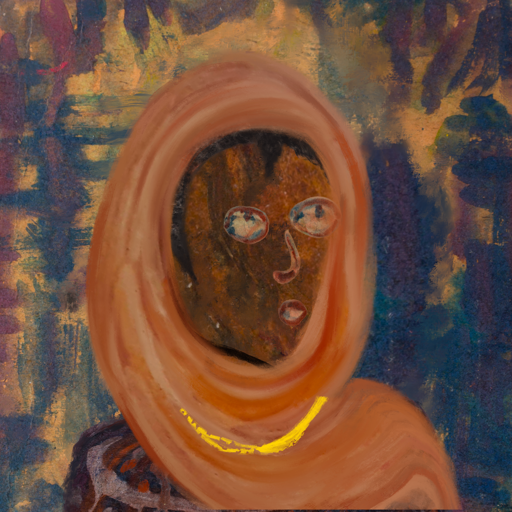
Background: InTheSun, Head And Neck Side: Mosgoul, Face Side: Orphan, Bust: Hypocrite, Hair Side: Roy_Bahadur, Head Accessory: Pious_Lady_Scarf, Second Necklace: Blank, Necklace: Irani_1, Baby: Blank